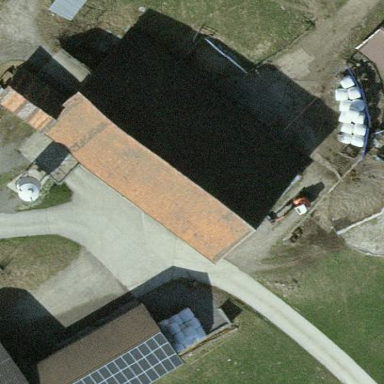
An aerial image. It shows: Farm auxiliary building.